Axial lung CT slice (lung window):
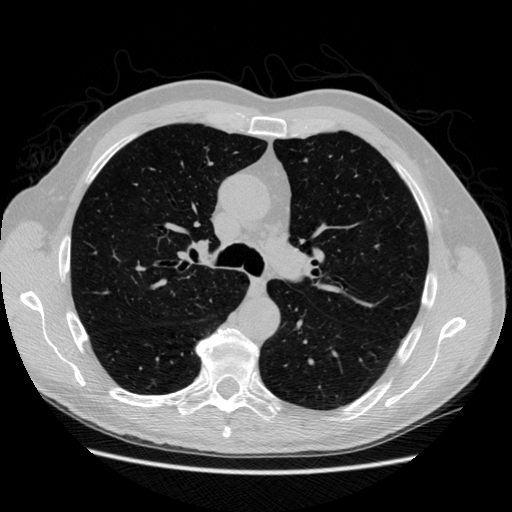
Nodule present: no